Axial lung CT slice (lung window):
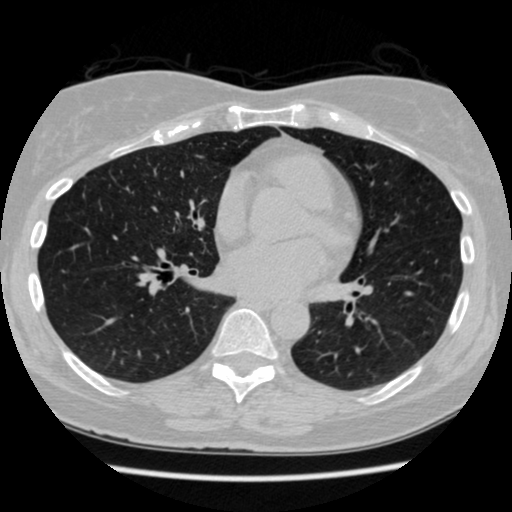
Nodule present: no